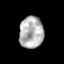
Tissue: prostate
Cell type: T cells
Senescence score: 0.2947
Nuclear area (px): 754
Mean DAPI intensity: 177.233